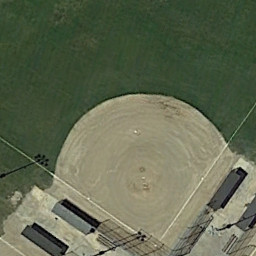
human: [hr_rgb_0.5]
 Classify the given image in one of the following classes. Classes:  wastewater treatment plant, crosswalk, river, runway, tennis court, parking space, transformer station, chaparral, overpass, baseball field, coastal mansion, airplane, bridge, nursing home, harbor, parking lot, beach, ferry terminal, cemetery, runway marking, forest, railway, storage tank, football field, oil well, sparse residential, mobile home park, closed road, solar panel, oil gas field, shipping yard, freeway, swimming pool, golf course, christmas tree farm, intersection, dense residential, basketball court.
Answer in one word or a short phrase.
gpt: baseball field